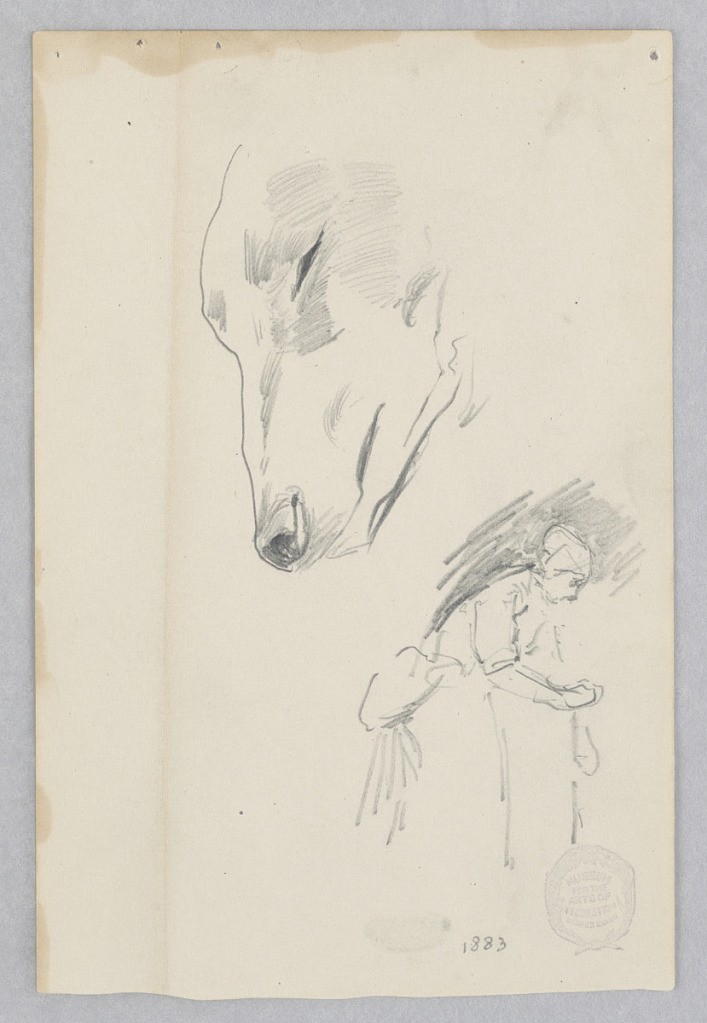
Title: Figures
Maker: Robert Frederick Blum, American, 1857–1903
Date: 1883
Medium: Graphite on wove paper
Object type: Drawing
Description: Center, Sketch of a dog; Lower right, Sketch of a female figure.